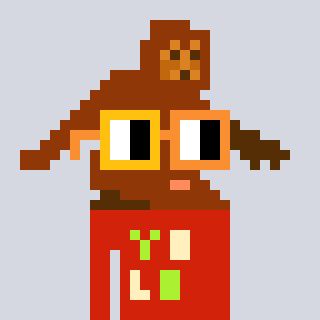
a pixel art character with square yellow and orange glasses, a bigfoot-shaped head and a red-colored body on a cool background